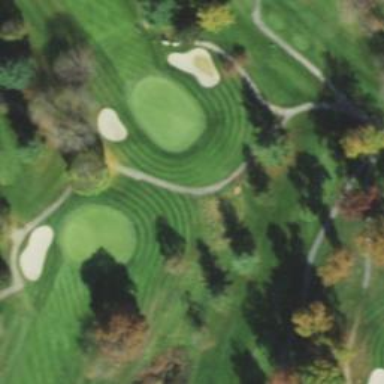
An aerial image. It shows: Service road used as golf cart path.